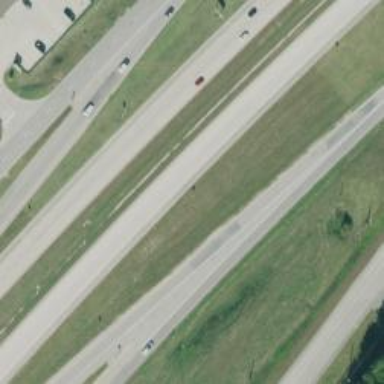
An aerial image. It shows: Motorway.